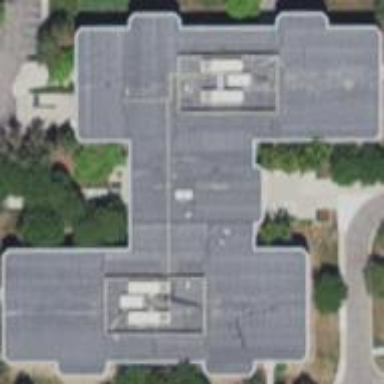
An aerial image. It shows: Office building.